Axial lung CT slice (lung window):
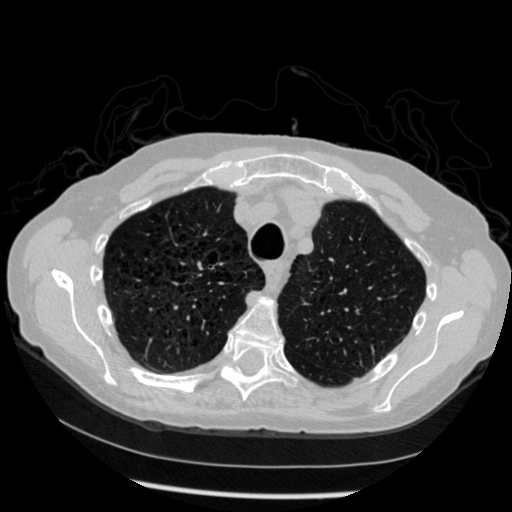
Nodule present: no